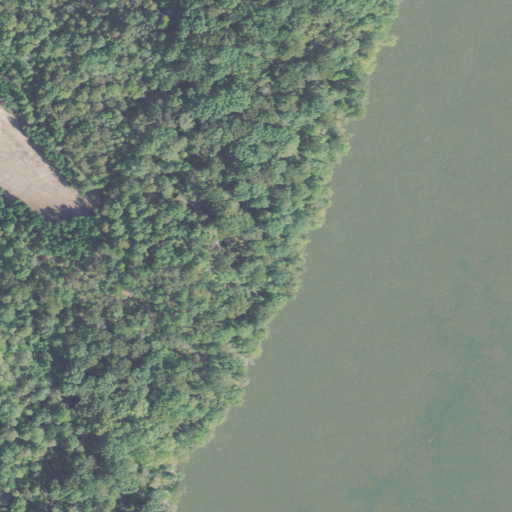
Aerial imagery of cliff(s) in Tennessee named Alley Bluff containing deciduous forest, open water, mixed forest, and grassland